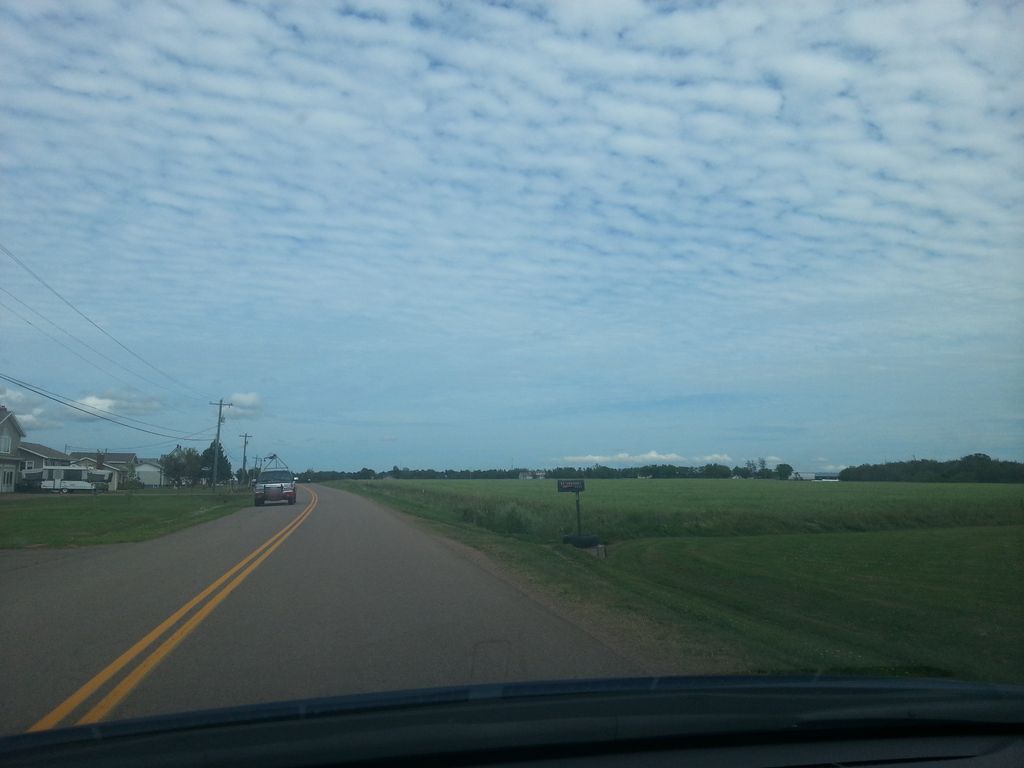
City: charlottetown